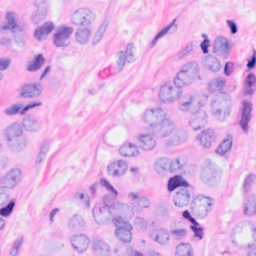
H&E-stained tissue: Breast